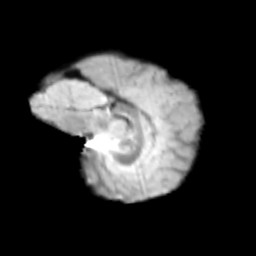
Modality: T2w
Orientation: sagittal
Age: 11
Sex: female
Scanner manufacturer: siemens
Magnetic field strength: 3 T
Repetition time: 3.8 s
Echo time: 0.07 s